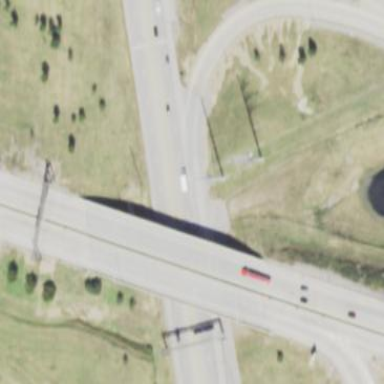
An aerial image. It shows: Bridge with beam structure.